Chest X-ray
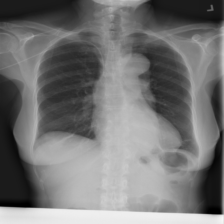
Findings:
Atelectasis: positive
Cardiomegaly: negative
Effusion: negative
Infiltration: negative
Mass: negative
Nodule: negative
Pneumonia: negative
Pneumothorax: negative
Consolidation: negative
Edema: negative
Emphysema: negative
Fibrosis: negative
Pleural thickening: negative
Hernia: negative